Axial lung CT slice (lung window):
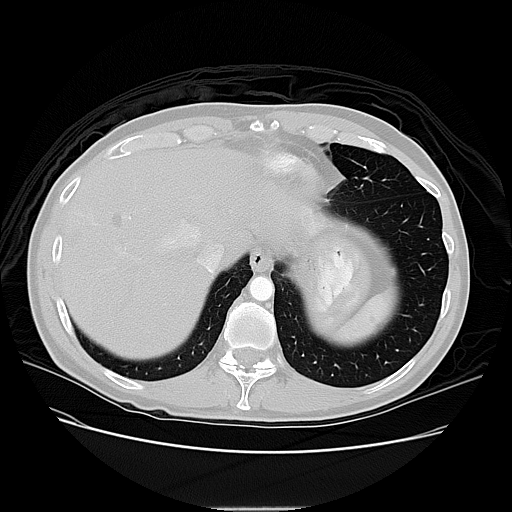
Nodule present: no